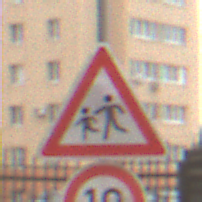
Verkehrszeichen: KinderRechts
Zusatzzeichen unten: Geschwindigkeit10
Umgebung: Outdoor, Urban
Tageszeit: MorningAfternoon
Wetter: Overcast
Licht: Natural
Jahreszeit: NotSpecified
Kontrast: LowContrast